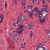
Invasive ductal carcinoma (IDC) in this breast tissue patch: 1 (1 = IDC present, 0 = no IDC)